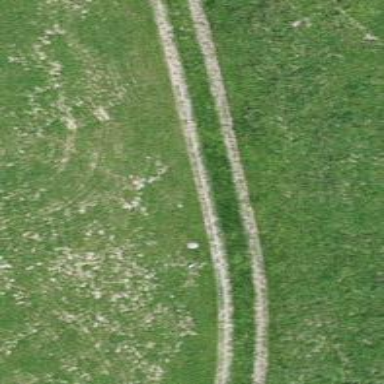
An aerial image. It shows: Grassy track with grade5 tracktype.